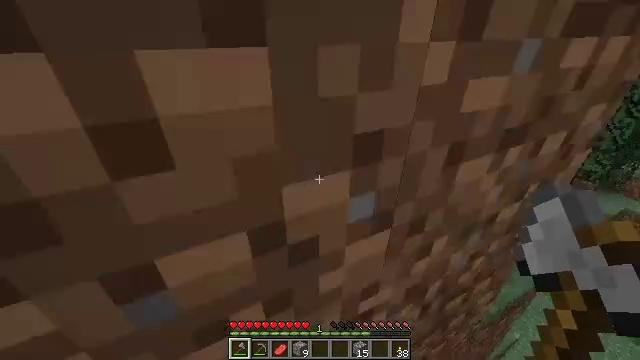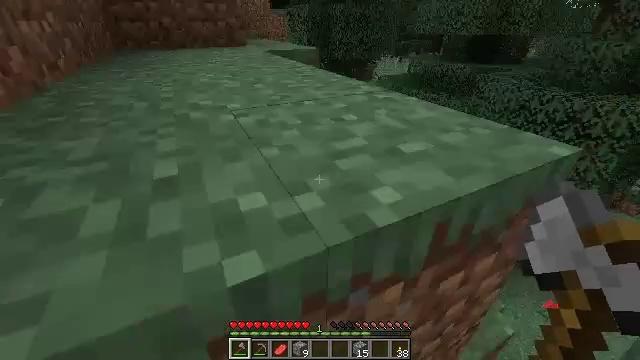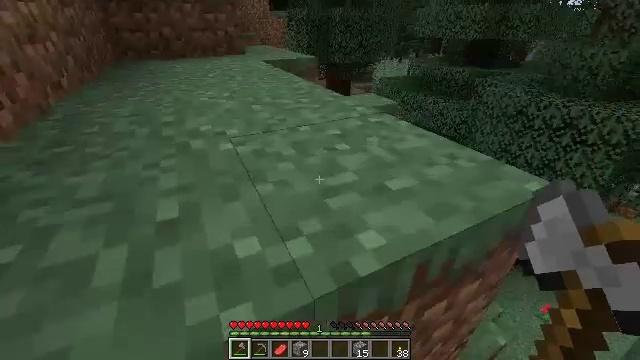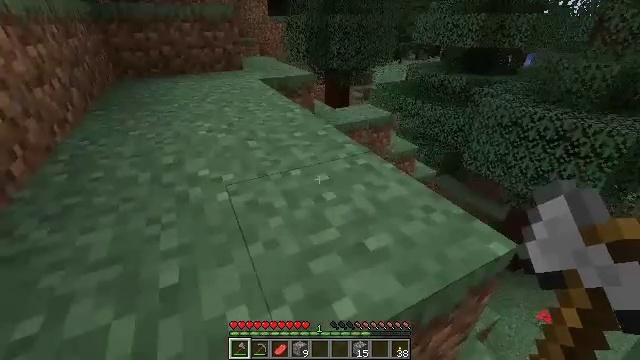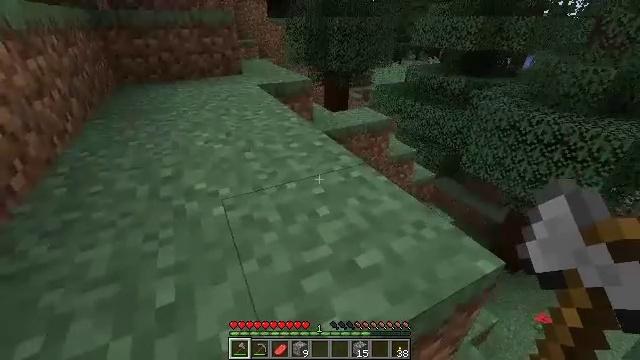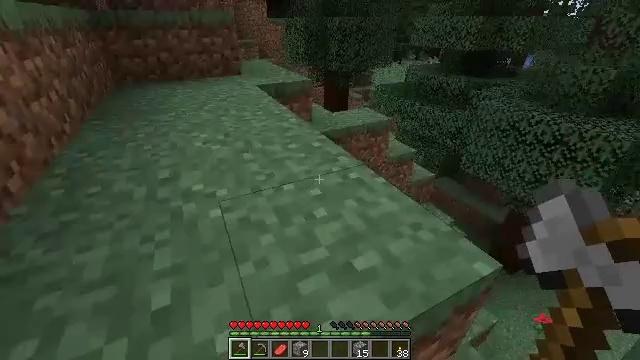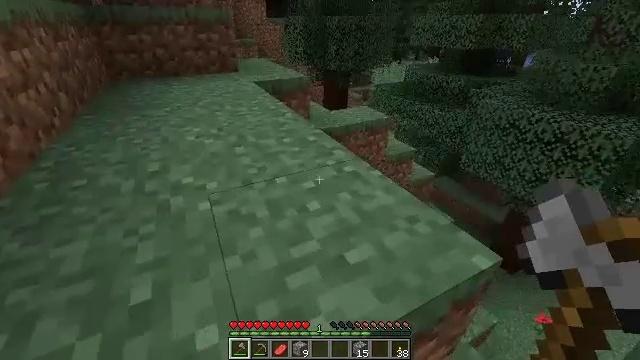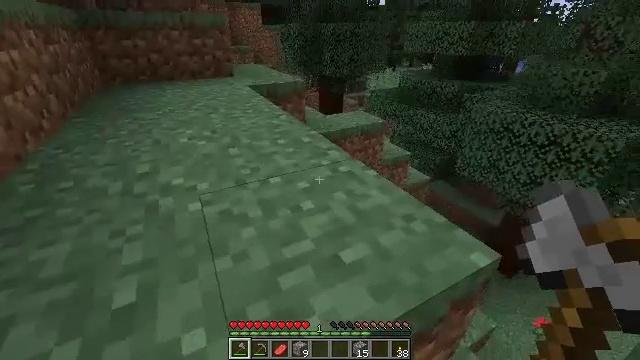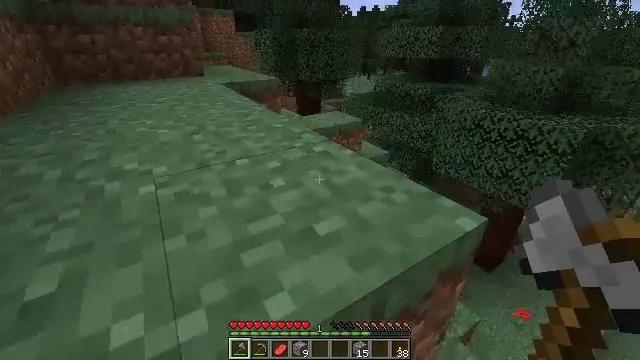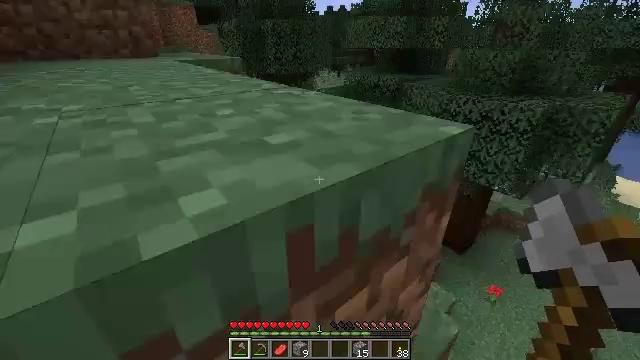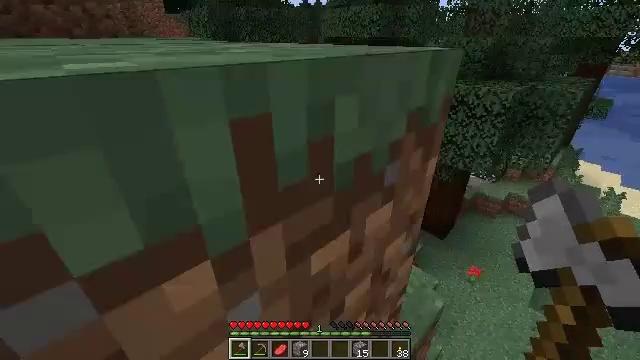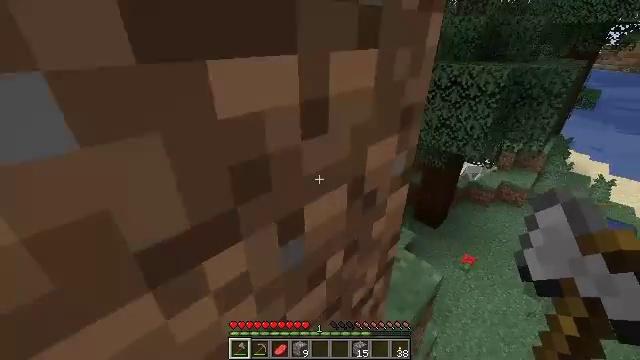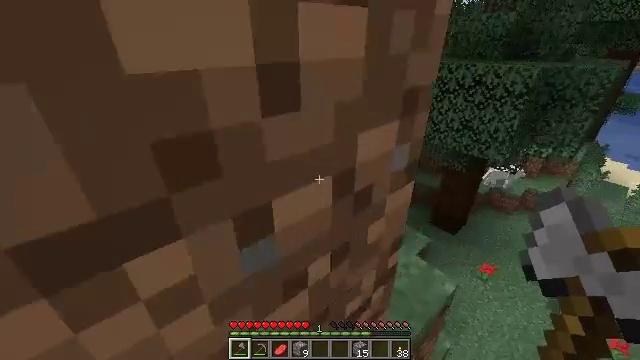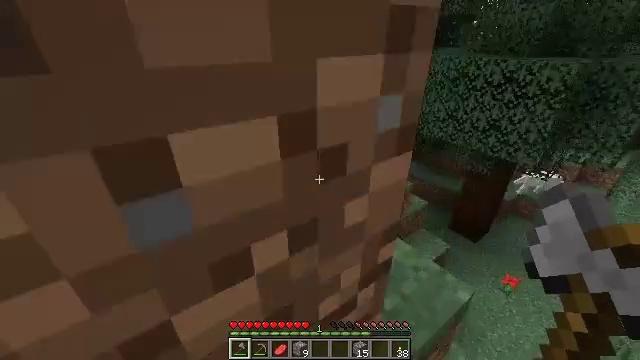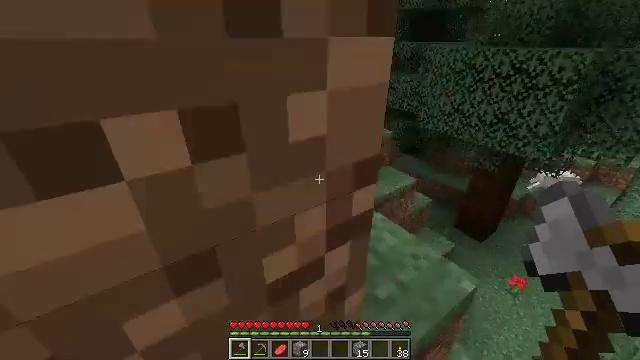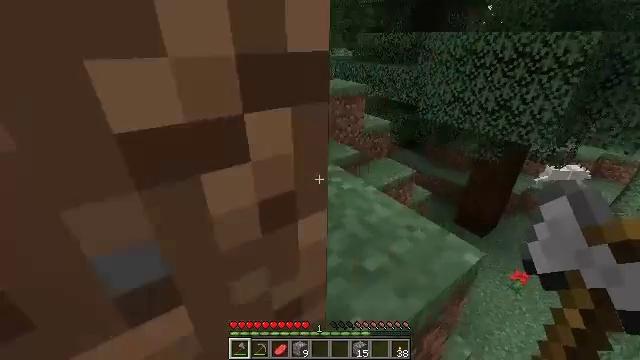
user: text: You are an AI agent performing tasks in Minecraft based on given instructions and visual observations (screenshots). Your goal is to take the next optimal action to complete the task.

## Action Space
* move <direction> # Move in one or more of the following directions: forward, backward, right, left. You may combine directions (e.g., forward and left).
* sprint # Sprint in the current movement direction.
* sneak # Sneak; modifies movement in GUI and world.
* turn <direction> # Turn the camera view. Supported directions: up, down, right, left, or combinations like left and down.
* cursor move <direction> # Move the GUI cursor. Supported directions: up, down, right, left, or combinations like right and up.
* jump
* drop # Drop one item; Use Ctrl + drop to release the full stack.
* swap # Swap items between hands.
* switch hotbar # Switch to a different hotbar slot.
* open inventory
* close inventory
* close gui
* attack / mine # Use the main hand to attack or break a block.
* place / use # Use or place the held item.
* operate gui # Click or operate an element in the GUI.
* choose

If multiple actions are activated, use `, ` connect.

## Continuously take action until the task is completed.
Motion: motion action
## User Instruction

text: Attack the spawner to disable it.
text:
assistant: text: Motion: move forward, sprint, jump
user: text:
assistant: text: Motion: move forward and move left, sprint, jump
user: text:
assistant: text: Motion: move forward and move left, sprint, jump
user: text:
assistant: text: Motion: move forward and move left, sprint
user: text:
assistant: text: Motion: move forward and move left, sprint
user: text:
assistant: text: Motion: move forward, sprint
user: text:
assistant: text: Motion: move forward, sprint, turn up
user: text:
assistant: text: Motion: move forward, sprint, turn right and up
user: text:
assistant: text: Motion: move forward, sprint, turn right
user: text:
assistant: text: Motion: move forward, sprint, turn right
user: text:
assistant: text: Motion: move forward and move right, sprint, turn right
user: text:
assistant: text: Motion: move forward and move right, sprint, turn left
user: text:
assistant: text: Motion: move forward and move right, sprint, turn left
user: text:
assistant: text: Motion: move forward, sprint, turn left
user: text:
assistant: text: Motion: move forward, sprint
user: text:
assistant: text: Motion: move forward, sprint
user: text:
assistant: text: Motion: move forward, sprint
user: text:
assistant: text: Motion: move forward, sprint, turn left
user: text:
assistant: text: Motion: move forward, sprint, turn left
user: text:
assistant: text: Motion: move forward, sprint, turn left
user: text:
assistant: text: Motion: move forward, sprint
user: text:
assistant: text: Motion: move forward
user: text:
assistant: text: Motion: move forward
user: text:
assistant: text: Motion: move forward, turn right
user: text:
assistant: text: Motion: move forward, turn right
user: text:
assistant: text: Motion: move forward
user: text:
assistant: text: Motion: move forward, turn right
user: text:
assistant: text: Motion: move forward, turn right and down
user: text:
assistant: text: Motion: move forward, turn right and down
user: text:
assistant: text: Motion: move forward, turn right and down